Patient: sex M, age 68
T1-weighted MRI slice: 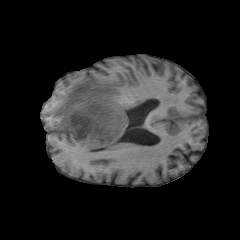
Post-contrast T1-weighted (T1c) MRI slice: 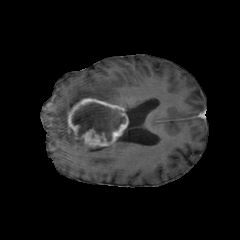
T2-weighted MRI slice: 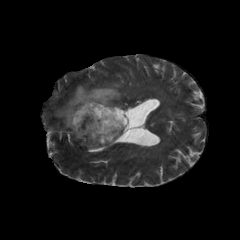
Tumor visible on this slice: yes
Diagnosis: Glioblastoma, IDH-wildtype
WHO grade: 4